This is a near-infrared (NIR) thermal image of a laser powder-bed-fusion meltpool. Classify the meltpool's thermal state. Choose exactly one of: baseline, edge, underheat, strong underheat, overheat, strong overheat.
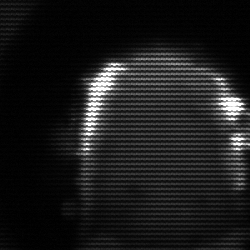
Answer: baseline